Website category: game
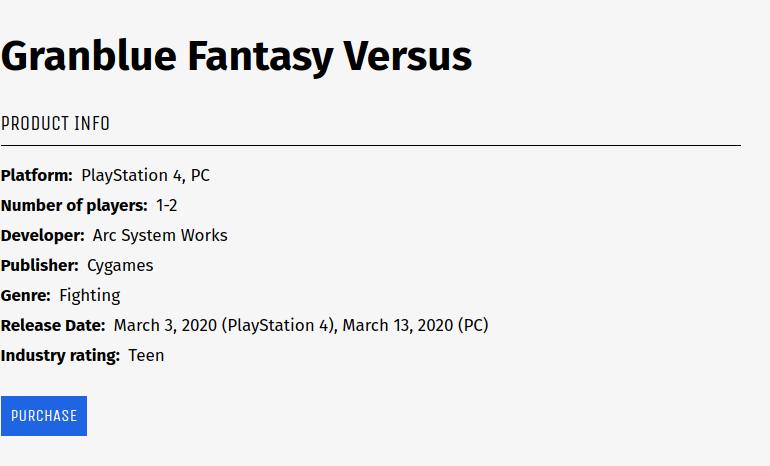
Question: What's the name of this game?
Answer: Granblue Fantasy Versus

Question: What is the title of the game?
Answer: Granblue Fantasy Versus

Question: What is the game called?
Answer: Granblue Fantasy Versus

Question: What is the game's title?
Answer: Granblue Fantasy Versus

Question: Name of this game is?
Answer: Granblue Fantasy Versus

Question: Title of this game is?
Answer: Granblue Fantasy Versus

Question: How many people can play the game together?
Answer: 1-2

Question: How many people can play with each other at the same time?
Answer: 1-2

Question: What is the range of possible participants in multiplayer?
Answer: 1-2

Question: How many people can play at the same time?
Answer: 1-2

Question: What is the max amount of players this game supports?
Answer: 1-2

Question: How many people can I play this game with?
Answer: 1-2

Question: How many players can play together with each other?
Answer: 1-2

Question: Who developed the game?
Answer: Arc System Works

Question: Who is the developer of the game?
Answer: Arc System Works

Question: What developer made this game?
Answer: Arc System Works

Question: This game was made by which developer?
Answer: Arc System Works

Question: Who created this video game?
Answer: Arc System Works

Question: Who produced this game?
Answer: Arc System Works

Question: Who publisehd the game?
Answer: Cygames

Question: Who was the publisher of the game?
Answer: Cygames

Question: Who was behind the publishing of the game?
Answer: Cygames

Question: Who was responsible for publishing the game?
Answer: Cygames

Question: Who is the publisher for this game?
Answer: Cygames

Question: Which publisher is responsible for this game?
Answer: Cygames

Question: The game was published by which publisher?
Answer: Cygames

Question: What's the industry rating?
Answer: Teen

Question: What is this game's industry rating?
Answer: Teen

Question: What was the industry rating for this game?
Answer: Teen

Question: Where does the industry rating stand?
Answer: Teen

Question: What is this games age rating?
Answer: Teen

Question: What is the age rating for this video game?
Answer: Teen

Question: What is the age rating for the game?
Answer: Teen

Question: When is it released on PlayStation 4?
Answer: March 3, 2020

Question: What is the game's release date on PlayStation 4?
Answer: March 3, 2020

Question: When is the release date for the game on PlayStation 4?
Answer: March 3, 2020

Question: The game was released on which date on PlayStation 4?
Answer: March 3, 2020

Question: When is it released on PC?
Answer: March 13, 2020

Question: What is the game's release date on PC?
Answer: March 13, 2020

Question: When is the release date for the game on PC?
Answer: March 13, 2020

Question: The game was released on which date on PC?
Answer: March 13, 2020

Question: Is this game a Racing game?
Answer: no

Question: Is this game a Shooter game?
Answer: no

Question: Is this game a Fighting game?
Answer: yes

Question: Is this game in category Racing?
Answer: no

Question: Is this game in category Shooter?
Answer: no

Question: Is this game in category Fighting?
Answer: yes

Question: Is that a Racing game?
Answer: no

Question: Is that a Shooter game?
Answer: no

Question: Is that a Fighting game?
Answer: yes

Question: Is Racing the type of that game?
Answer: no

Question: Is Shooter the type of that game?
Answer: no

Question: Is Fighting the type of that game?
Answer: yes

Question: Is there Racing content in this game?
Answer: no

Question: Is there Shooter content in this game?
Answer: no

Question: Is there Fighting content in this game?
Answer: yes

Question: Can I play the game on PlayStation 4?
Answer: yes

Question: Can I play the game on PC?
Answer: yes

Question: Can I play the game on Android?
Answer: no

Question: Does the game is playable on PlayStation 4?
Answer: yes

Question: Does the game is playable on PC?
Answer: yes

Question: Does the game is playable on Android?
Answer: no

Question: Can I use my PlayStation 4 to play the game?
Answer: yes

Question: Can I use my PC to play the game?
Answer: yes